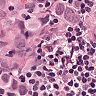
Metastatic tissue present: yes